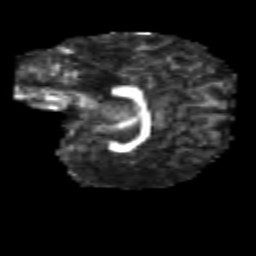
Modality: FA
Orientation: sagittal
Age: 8
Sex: female
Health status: healthy